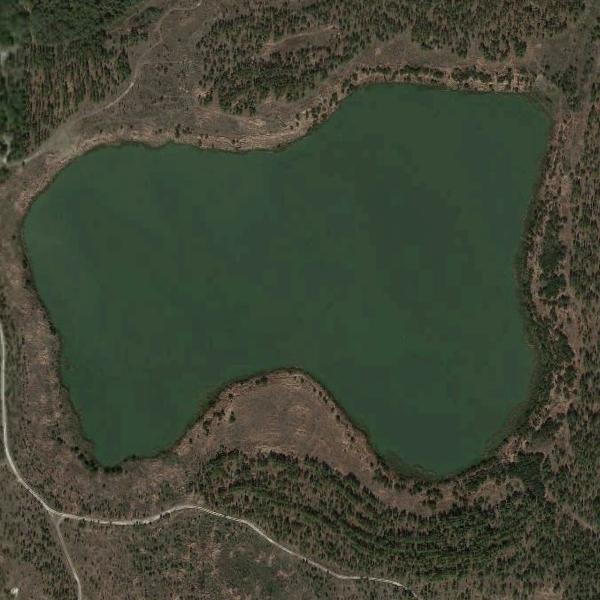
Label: Pond